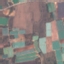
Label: PermanentCrop